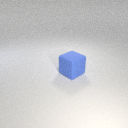
large blue rubber cube